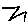
Label: zigzag